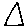
Label: triangle